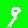
Digit: 9